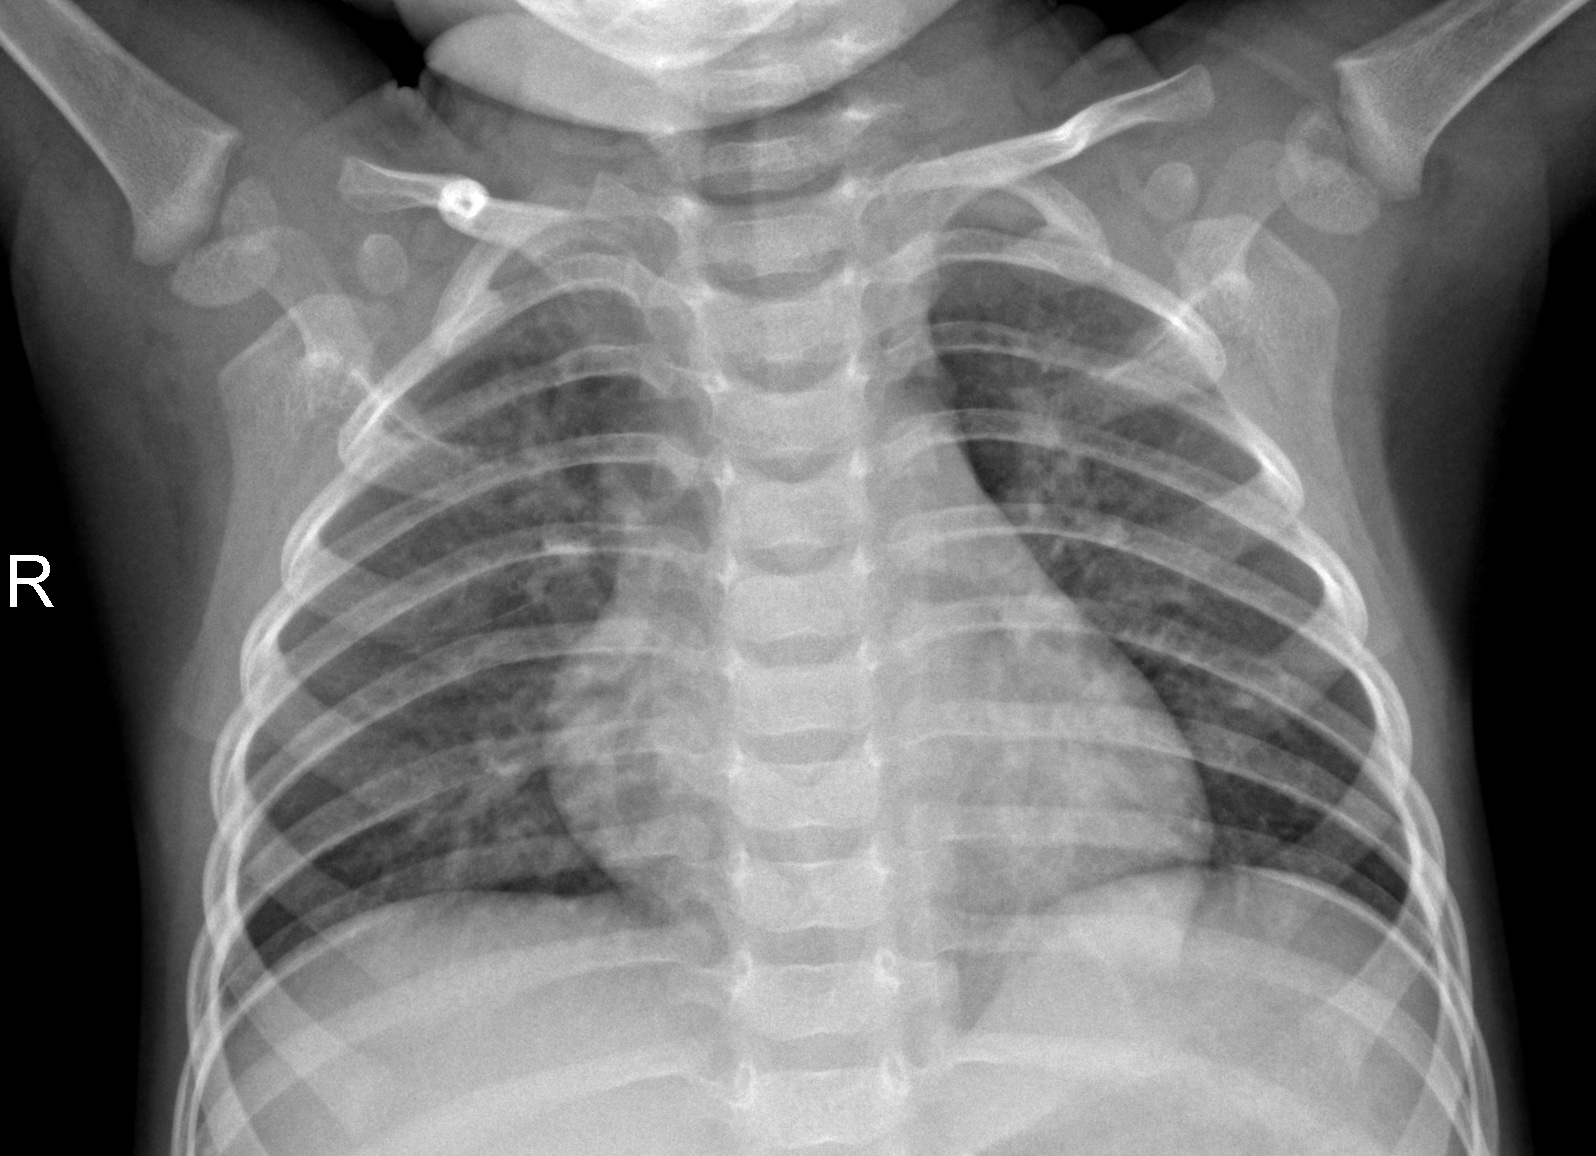
Diagnosis: NORMAL